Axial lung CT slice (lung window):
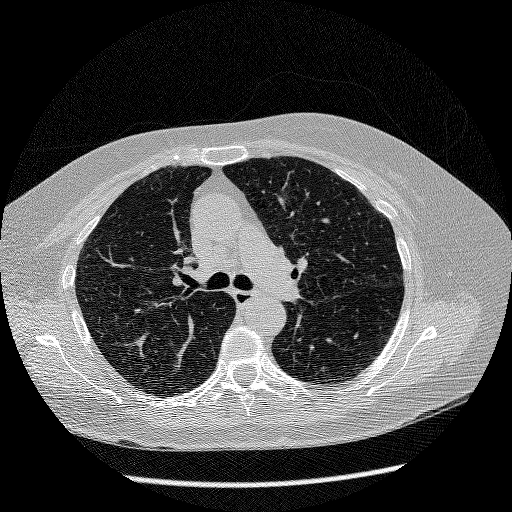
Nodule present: no